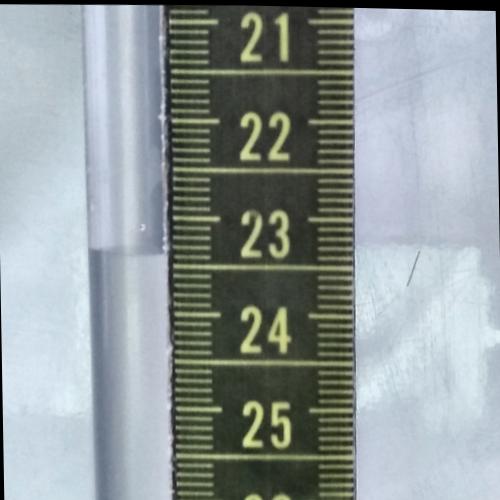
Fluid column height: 23.4 cm